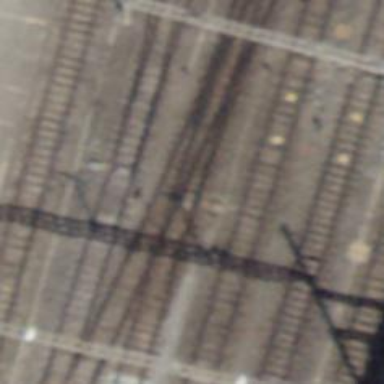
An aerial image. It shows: Railway switch.